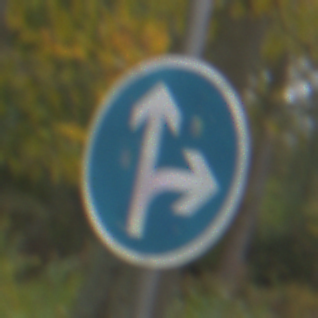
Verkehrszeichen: VorgeschriebeneFahrtrichtungGeradeausOderRechts
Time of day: Midday
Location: Outdoor (Nature)
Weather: Overcast
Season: Autumn
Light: Natural